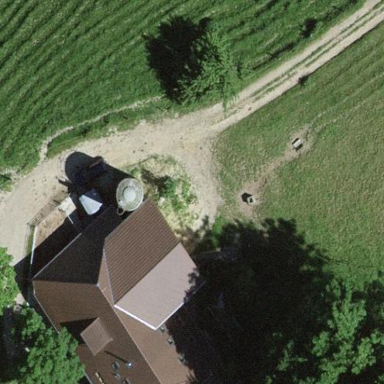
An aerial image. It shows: Farm building.